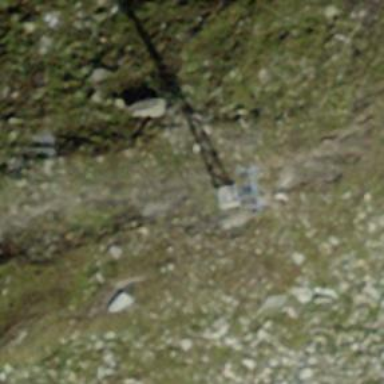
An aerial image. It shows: Pylon for aerialway.